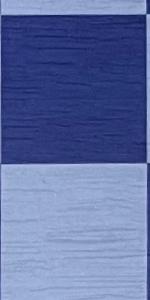
Label: Empty